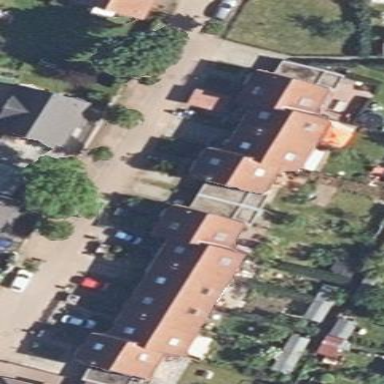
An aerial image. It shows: Terrace-style building with gabled roof.